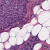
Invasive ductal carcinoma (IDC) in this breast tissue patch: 1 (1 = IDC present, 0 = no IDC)